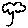
Label: tree